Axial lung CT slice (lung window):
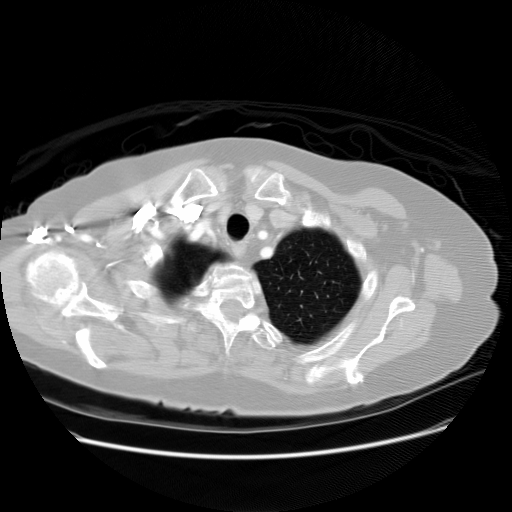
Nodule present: no